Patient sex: M
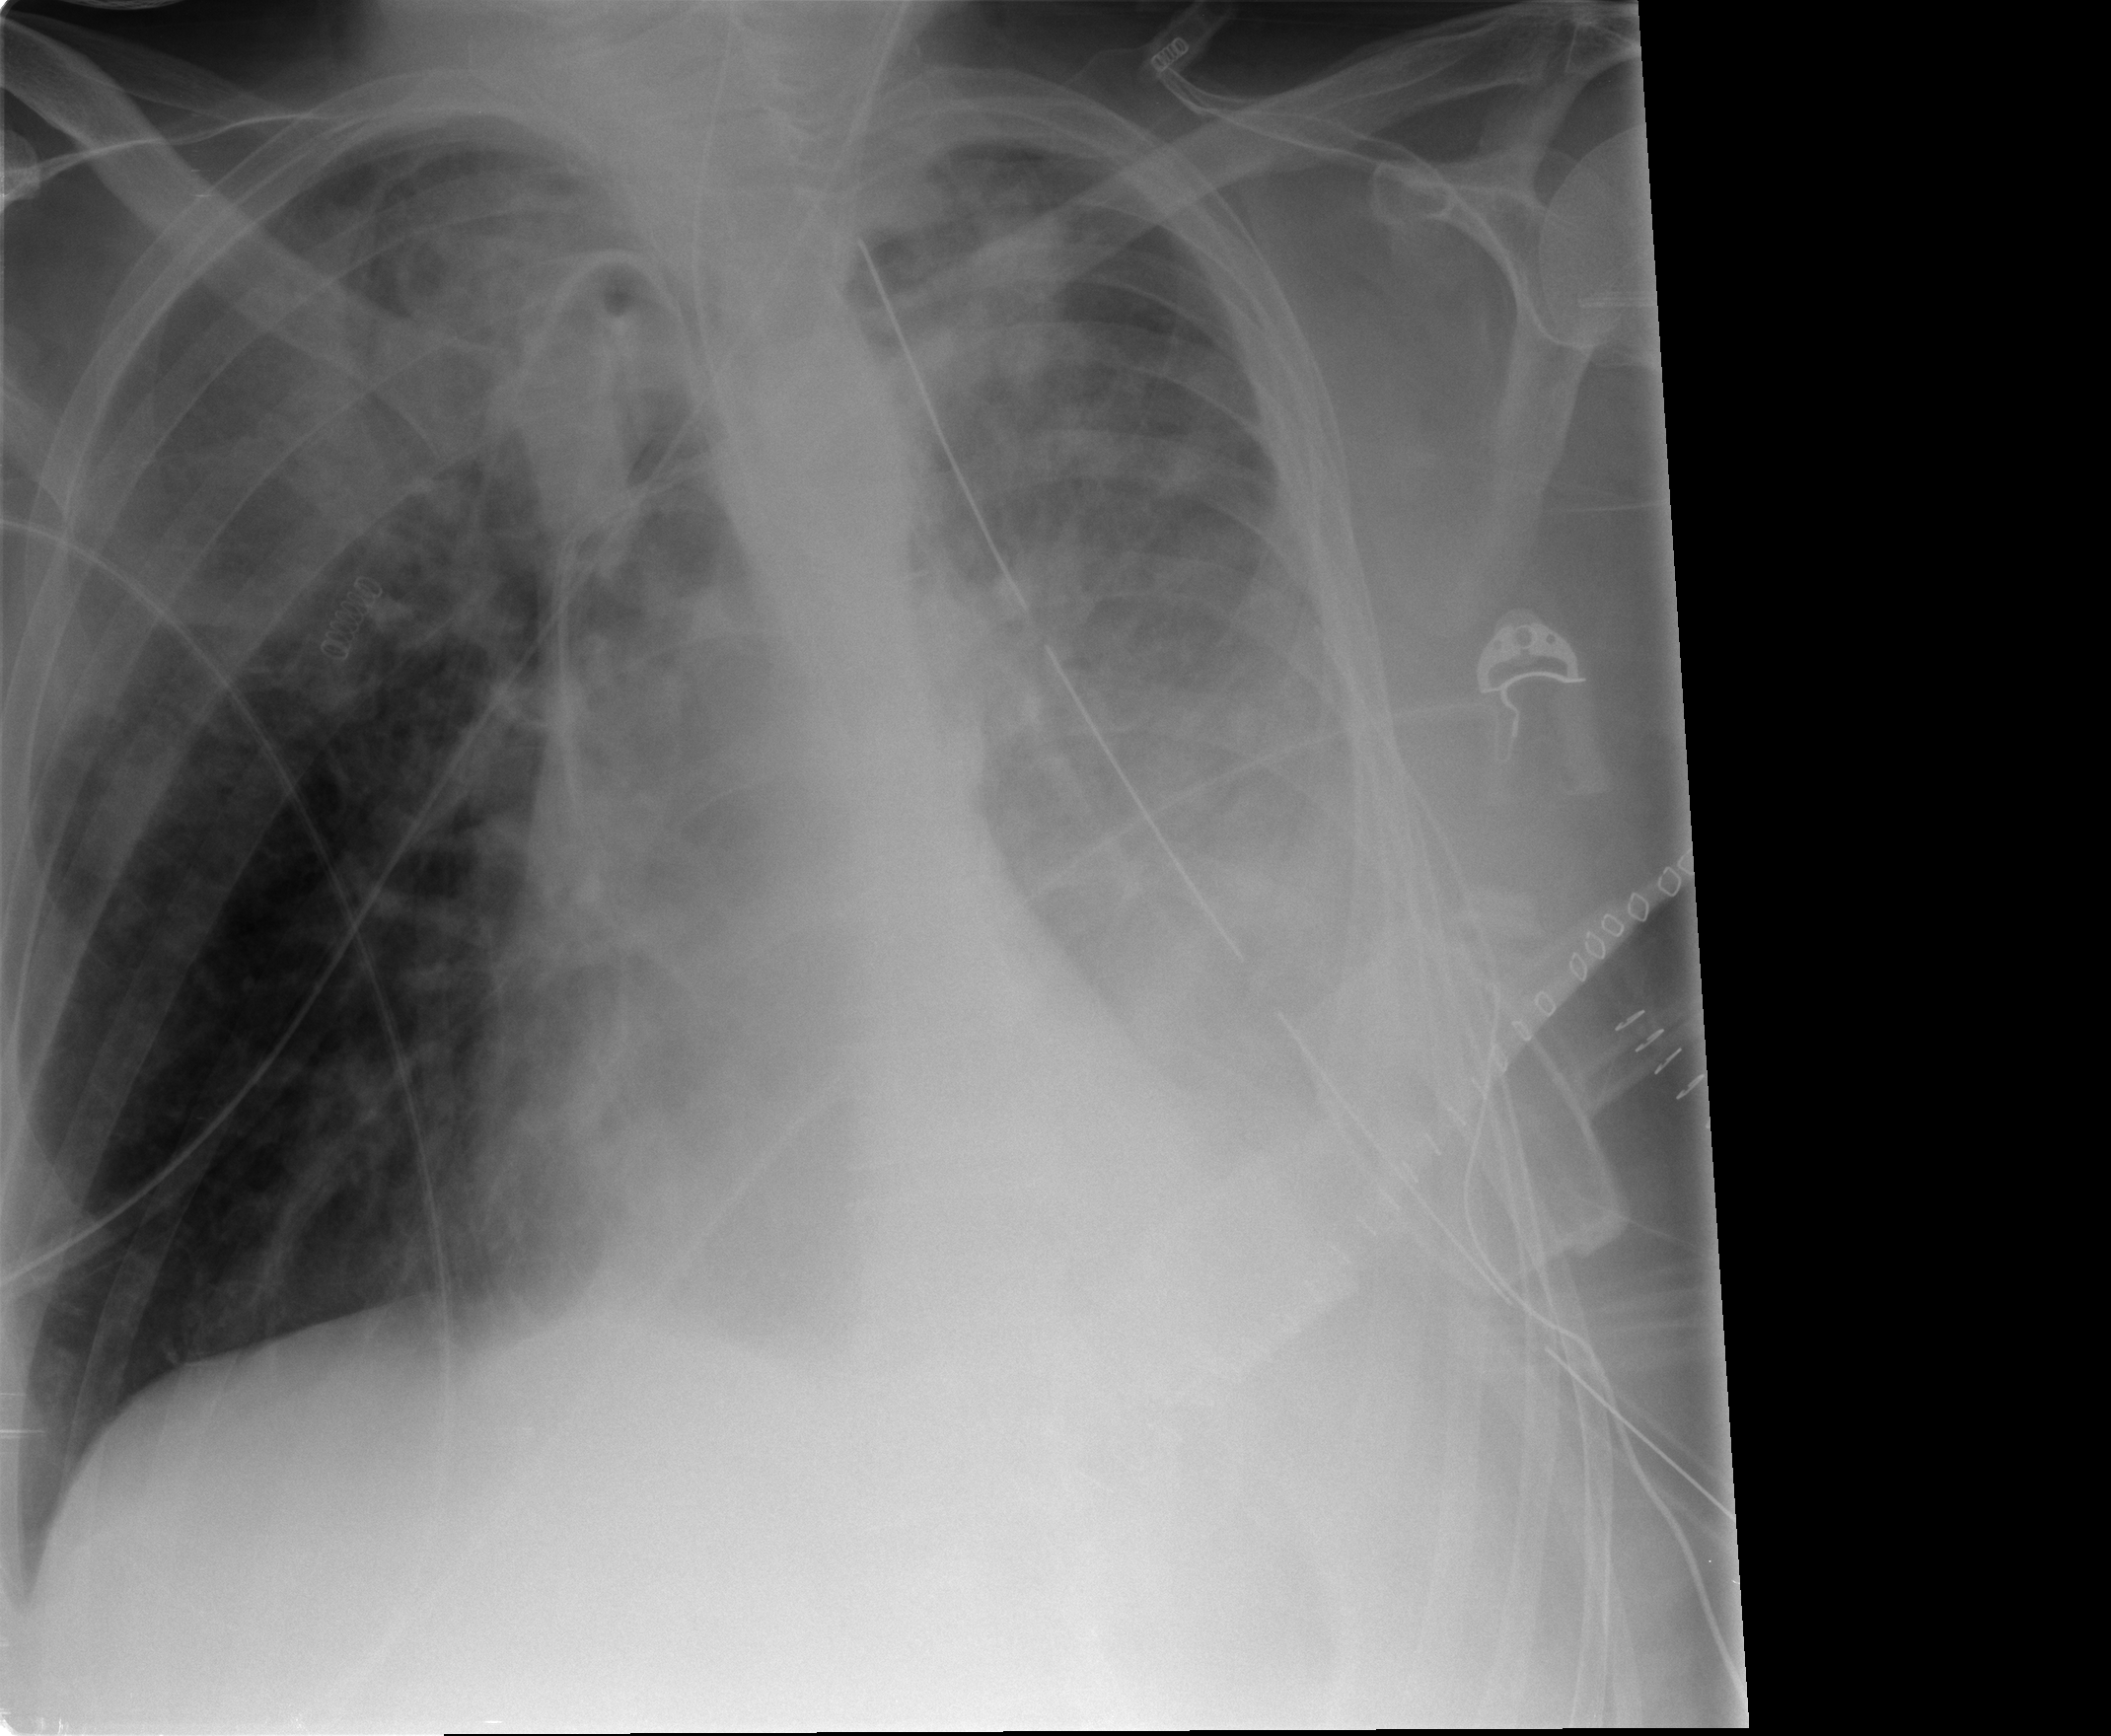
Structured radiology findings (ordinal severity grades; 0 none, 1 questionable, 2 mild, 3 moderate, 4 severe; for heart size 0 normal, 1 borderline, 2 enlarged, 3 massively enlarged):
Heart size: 0
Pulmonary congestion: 2
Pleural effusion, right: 0
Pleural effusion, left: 3
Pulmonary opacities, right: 2
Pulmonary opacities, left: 2
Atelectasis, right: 2
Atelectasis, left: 2